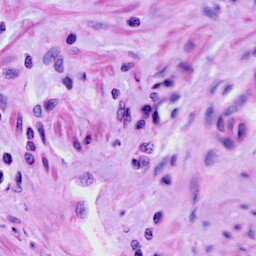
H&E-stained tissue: Cervix